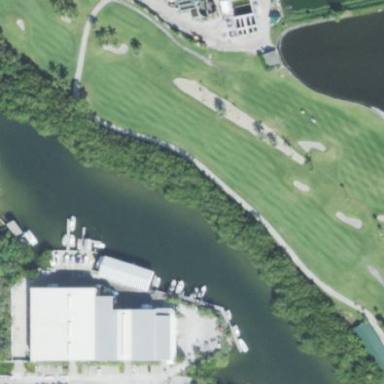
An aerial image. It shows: Rough grassy area used for golf.